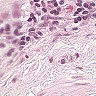
Metastatic tissue present: yes